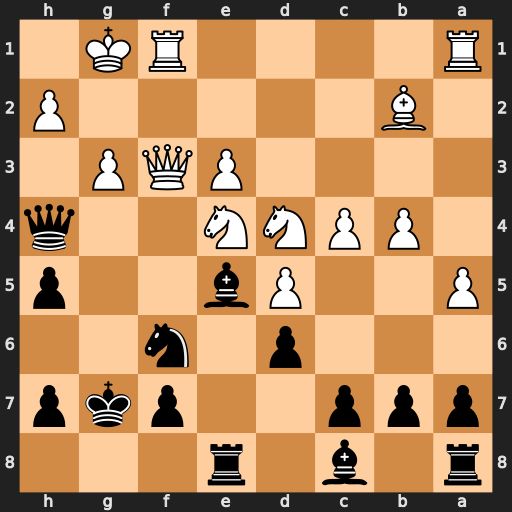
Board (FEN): r1b1r3/ppp2pkp/3p1n2/P2Pb2p/1PPNN2q/4PQP1/1B5P/R4RK1
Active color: b
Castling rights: -
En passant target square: -
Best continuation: Qxe4 Qxe4 Nxe4